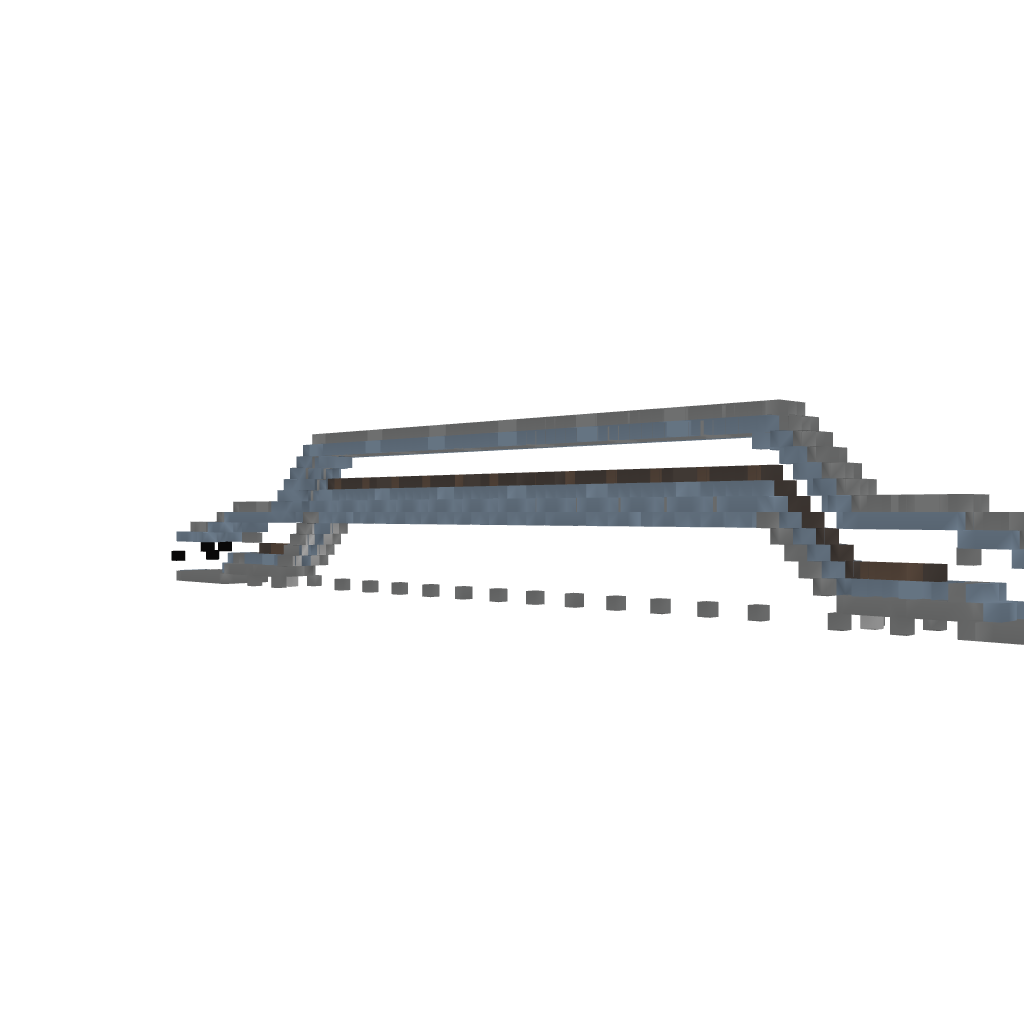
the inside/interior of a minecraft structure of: Advanced Minecart Bridge #1